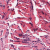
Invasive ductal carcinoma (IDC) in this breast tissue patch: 1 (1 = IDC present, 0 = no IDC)